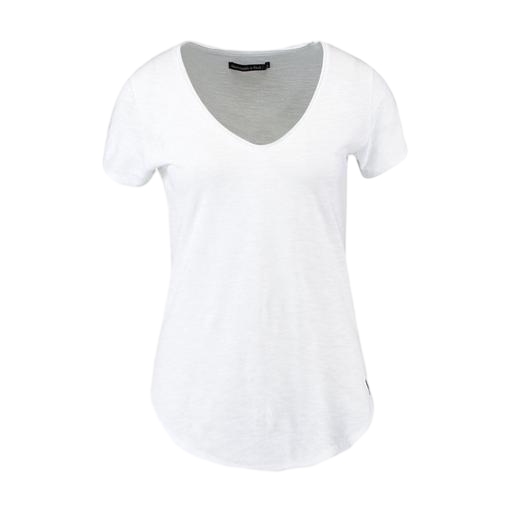
white v-neck slub t-shirt, white v-neck t-shirt only macy, white elevated drycell v-neck t-shirt, white background